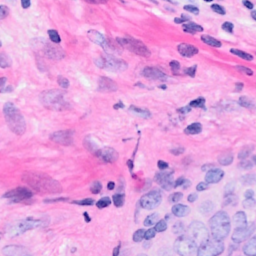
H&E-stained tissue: Breast